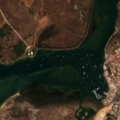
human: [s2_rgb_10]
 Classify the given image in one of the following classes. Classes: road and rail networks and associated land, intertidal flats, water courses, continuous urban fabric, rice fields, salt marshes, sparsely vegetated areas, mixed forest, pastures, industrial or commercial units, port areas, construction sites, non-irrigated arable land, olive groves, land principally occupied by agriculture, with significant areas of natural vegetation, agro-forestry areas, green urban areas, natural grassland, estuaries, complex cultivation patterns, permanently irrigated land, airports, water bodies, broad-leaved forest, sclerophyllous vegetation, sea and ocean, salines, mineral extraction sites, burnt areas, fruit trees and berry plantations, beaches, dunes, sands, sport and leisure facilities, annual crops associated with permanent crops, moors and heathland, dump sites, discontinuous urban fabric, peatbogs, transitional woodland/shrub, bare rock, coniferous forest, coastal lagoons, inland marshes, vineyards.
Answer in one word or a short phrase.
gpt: continuous urban fabric, sport and leisure facilities, non-irrigated arable land, pastures, land principally occupied by agriculture, with significant areas of natural vegetation, sclerophyllous vegetation, beaches, dunes, sands, salt marshes, coastal lagoons